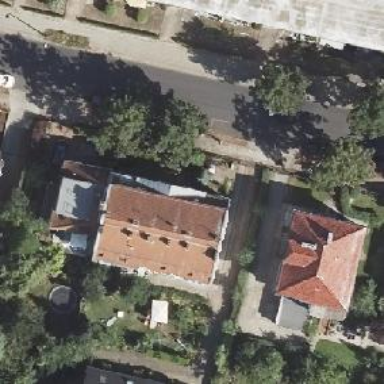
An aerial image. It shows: Apartments building with gambrel roof.